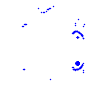
Particle: electron